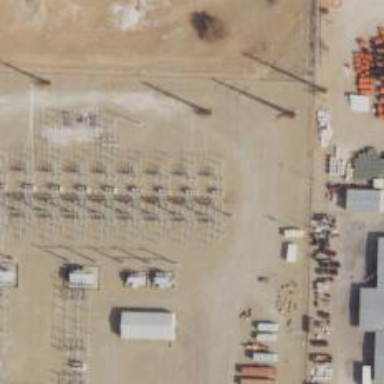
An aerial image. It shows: Switch used for power control.